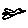
Label: bird